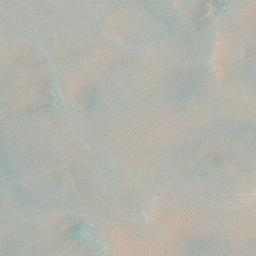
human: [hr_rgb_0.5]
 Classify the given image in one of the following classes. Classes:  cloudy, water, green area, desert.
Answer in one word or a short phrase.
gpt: desert